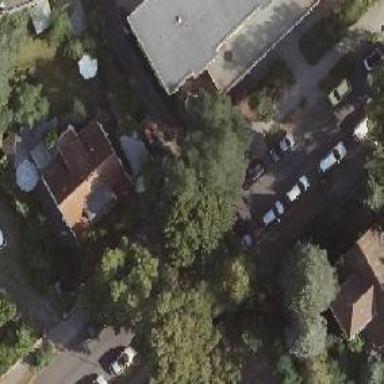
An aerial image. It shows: Avenue lined with broadleaved deciduous trees.